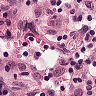
Metastatic tissue present: no